Field crop: maize
Growth stage: 1
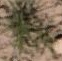
Species: salsola